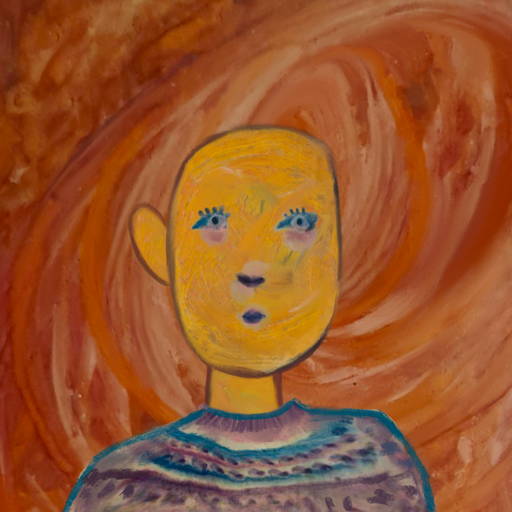
Background: Pious_Lady, Head And Neck Front: After_Raid, Face Front: Hill_Girl, Bust: HillGirl, Hair Front: Blank, Head Accessory: Blank, Second Necklace: Blank, Necklace: Blank, Baby: Blank